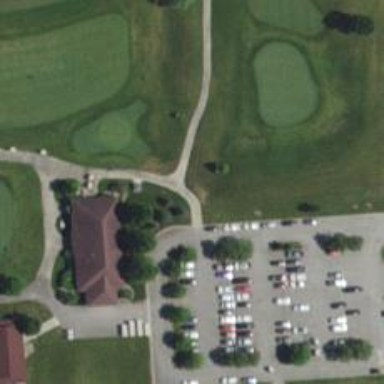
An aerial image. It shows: Path for both road and golf.